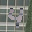
Label: 4